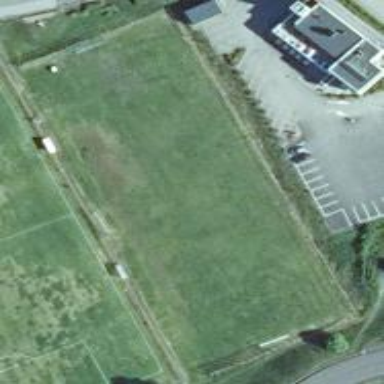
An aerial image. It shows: Soccer pitch with artificial turf for leisure sports activities.